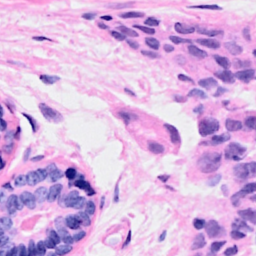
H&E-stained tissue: Breast